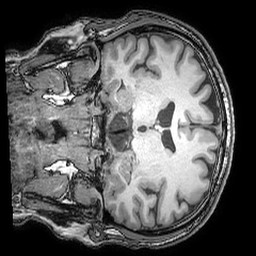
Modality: T1w
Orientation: coronal
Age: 32
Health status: ill
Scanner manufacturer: philips
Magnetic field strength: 3 T
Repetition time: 0.007 s
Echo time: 0.0035 s